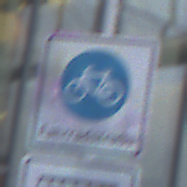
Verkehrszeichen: BeginnFahrradstrasse
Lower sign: MehrspurigeFahrzeugeFrei5
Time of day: SunriseSunset
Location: Outdoor (Urban)
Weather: PartlyCloudy
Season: NotSpecified
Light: Natural